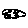
Label: cloud